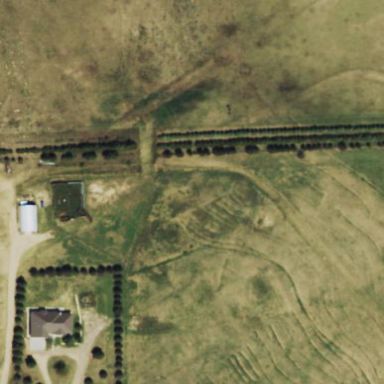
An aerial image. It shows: Farmyard area.